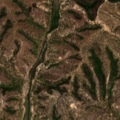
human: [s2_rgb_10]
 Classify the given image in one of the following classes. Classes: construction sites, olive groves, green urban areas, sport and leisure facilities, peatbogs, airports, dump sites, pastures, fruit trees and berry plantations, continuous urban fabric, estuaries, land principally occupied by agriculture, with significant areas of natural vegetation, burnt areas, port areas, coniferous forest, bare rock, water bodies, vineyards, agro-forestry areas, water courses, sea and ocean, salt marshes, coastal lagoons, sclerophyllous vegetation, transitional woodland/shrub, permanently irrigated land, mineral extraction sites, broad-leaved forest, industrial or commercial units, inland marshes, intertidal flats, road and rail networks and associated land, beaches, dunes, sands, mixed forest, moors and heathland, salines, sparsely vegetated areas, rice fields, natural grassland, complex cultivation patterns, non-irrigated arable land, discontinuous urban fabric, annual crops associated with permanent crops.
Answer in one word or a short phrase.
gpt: broad-leaved forest, mixed forest, natural grassland, transitional woodland/shrub